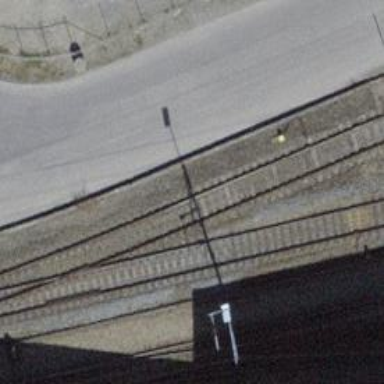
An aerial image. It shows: Single-track spur railway line.